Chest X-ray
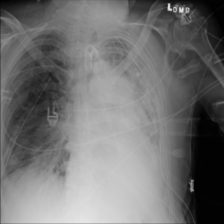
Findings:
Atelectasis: positive
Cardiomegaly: negative
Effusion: positive
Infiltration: positive
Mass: negative
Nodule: negative
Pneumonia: negative
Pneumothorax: negative
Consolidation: negative
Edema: negative
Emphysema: negative
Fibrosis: negative
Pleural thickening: negative
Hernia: negative